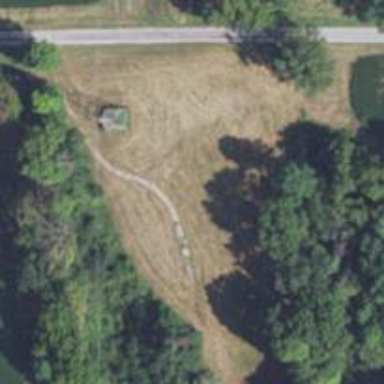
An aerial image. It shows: Service road designated as golf cart path.